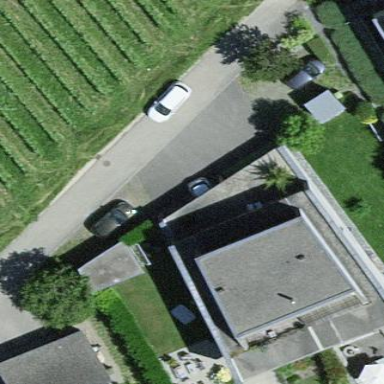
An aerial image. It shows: Residential building.